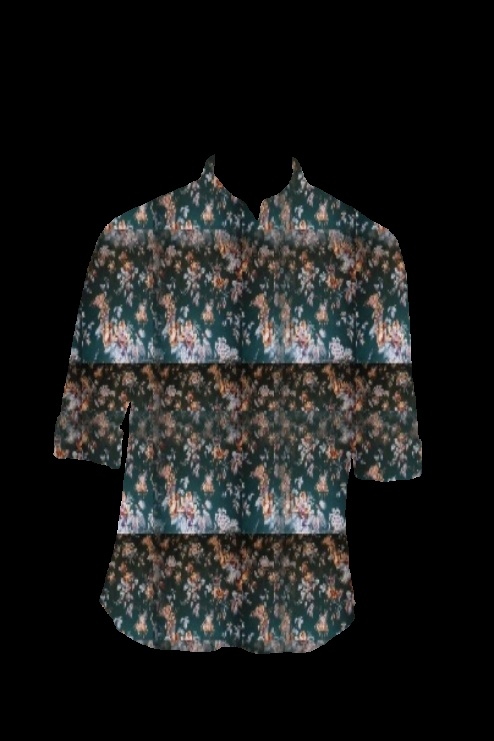
black multi floral print tee